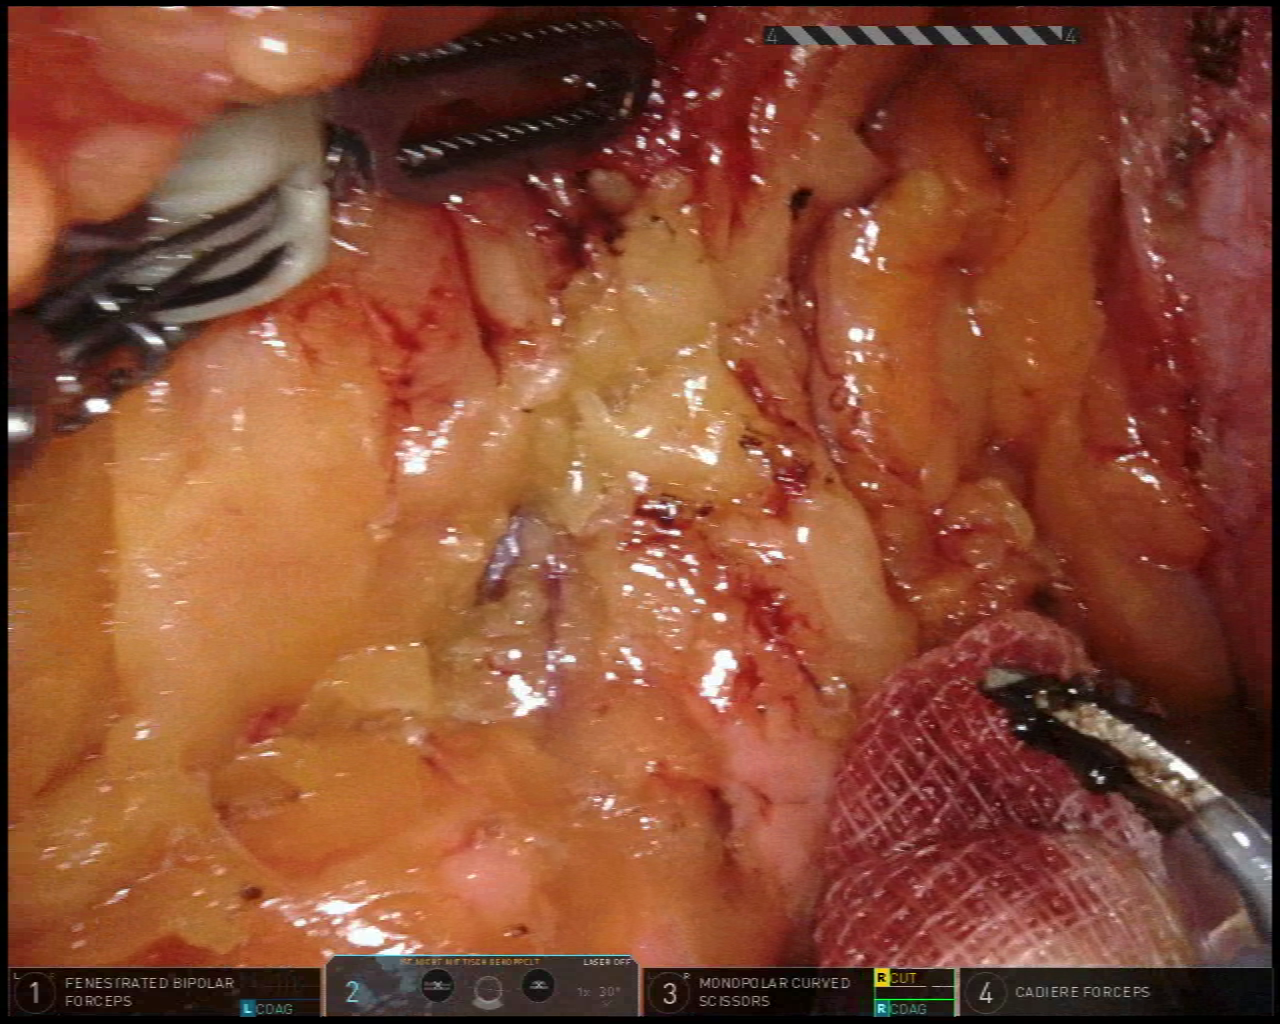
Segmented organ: pancreas
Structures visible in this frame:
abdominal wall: no
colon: no
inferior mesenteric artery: no
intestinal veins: no
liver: no
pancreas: yes
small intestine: no
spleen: no
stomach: no
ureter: no
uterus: no
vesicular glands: no